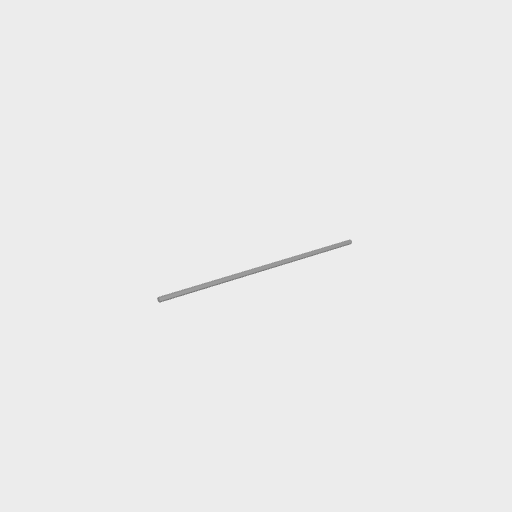
Part: Shaft12ROD528